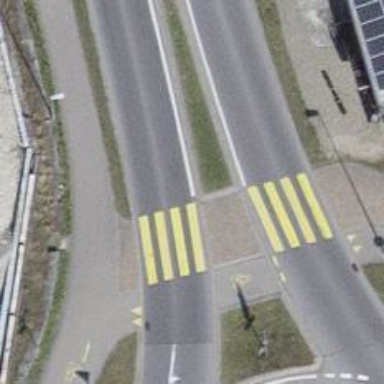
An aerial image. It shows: Primary highway with asphalt surface. There is cycle track on the right side.